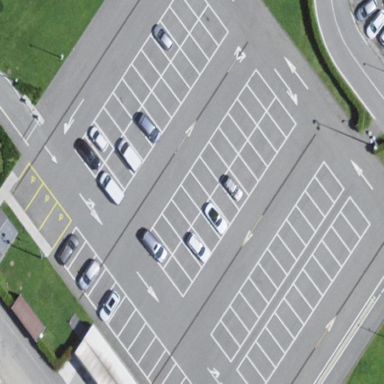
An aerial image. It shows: Parking area with asphalt surface.